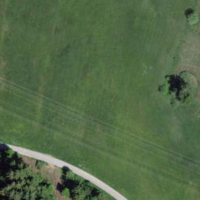
EUNIS habitat code: 52
Species observed at this site:
Impatiens parviflora